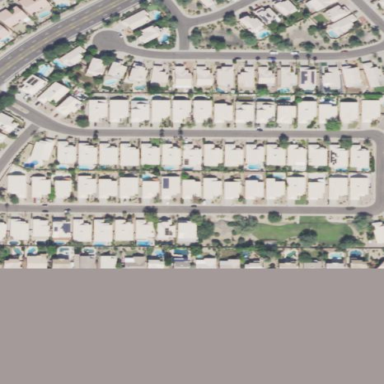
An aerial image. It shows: Residential area consisting of single-family homes.